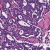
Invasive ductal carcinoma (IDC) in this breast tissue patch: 1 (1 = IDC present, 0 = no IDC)